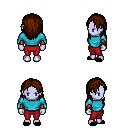
a pixel art fantasy rpg character, female body template, dark elf, purple skin, teal long-sleeve shirt, red pants, brown long hairstyle, leather bracers, black slippers, four views (front, back, left, right), 2x2 character sprite sheet, small pixel art, hard edges, no anti-aliasing